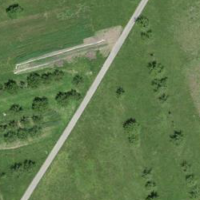
EUNIS habitat code: 24
Species observed at this site:
Prunus avium